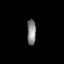
Tissue: prostate
Cell type: T cells
Senescence score: 0.7164
Nuclear area (px): 221
Mean DAPI intensity: 133.701